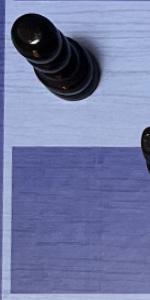
Label: Empty